Question: Looks like a common issue, but facing issues inspite of searching around.
My environment: Win7 64.
Downloaded: <URL>
After installing Java & extracting eclipse, I try to run Eclipse from unzipped folder and get the error. .
My background: C# .net / C++ - windows development. I would prefer to use C#. But not that adventurous to try going mono on android (unless recommended - unlikely).
So trying to go Eclipse & Java the recommended way, although i have zero Java experience, so far.
Here is what I have tried.
1. Created env variables as per this thread. Didnt help. Java Install folder was - 'C:\glassfish3\jdk' Tried referencing both environment path with both these locations - 'C:\glassfish3\jdkin' and 'C:\glassfish3\jdk\jrein'. (I presume i should reference the latter - jre being the runtime environment?)
2. Modifying eclipse.ini - from this link (I dont think i am doing this right. I am not sure how to go about this. How to modify this file. Didnt try experiment much. Also, Do i need to remove the environment variables from previous step before attempting this?)
Could there be problem with the java i installed? There was some configuration items which popped up while installation. I just continued without configuring. (I thought it wes the additional items which i didnt need - glassfish)
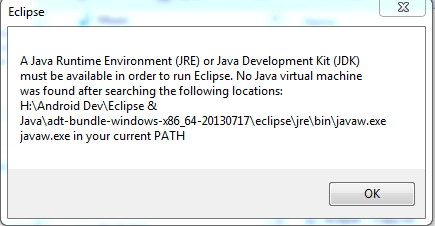
Answer: First, you shouldn't have installed Java 6. It is EOL'ed. Install Java 7 instead. And I recommend that you install a JDK not a JRE because that will give you the option of running Java development commands outside of Eclipse.
Next, when you install Java, it will ask you where you want to install it:
1. Make a note of that directory location.
2. When the Java install has completed, look in the "bin" subdirectory, and you should see the javaw.exe file.
3. Check the system %PATH% environment variable, and if necessary change it to add the Java installation's "bin" subdirectory.
(Note that this is basically what the Java release's installation instructions tell you to do ...)
---
If you don't want to do a reinstall, then use Windows search to find the 'javaw.exe' file from your existing install, and add its parent directory to '%PATH%'.